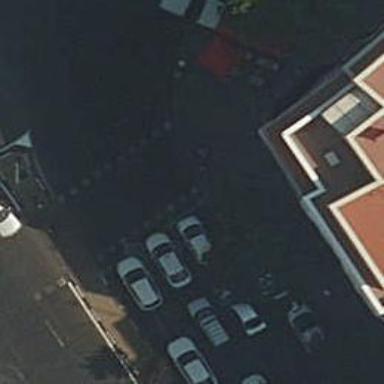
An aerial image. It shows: Taxi stand.